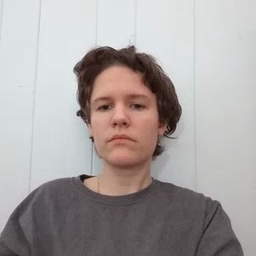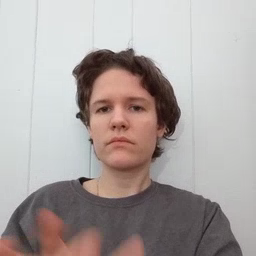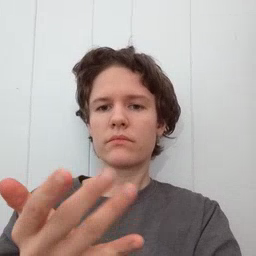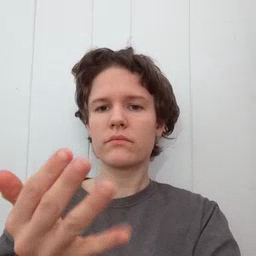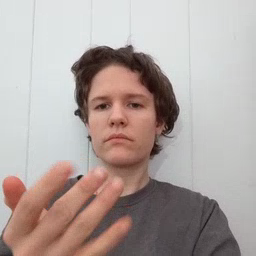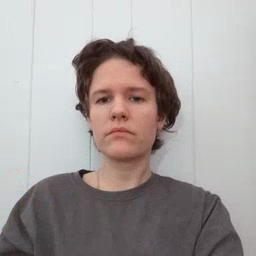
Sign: finger